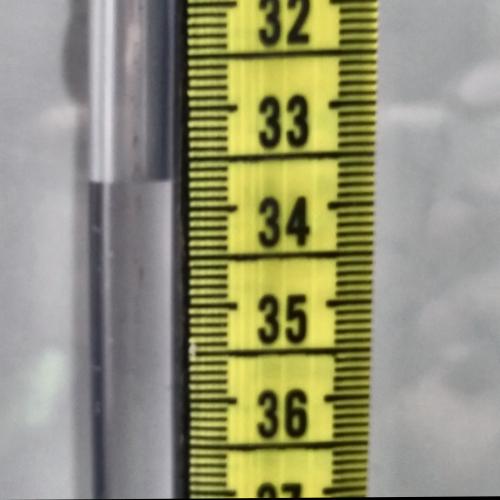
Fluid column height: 33.7 cm